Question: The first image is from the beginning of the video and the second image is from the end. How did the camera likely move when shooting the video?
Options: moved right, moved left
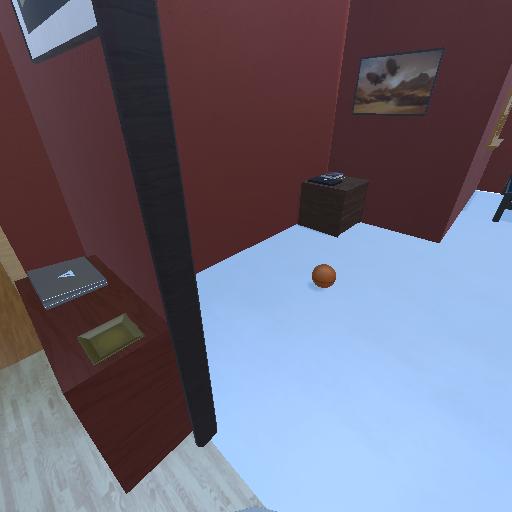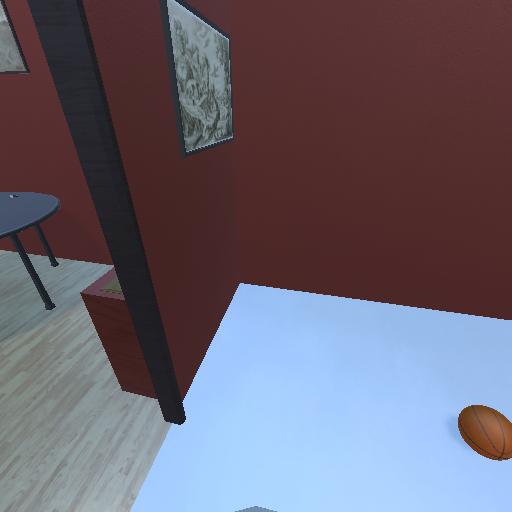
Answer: moved right